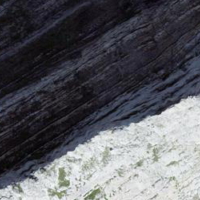
EUNIS habitat code: 48
Species observed at this site:
Corvus corone
Anthus trivialis
Oenanthe oenanthe
Sylvia borin
Anthus spinoletta
Prunella modularis
Turdus viscivorus
Buteo buteo
Sylvia atricapilla
Phylloscopus collybita
Carduelis citrinella
Cuculus canorus
Erithacus rubecula
Phoenicurus ochruros
Certhia familiaris
Garrulus glandarius
Nucifraga caryocatactes
Falco tinnunculus
Corvus corax
Periparus ater
Motacilla cinerea
Troglodytes troglodytes
Pyrrhula pyrrhula
Fringilla coelebs
Regulus ignicapilla
Turdus torquatus
Ptyonoprogne rupestris
Turdus merula
Saxicola rubetra
Parus major
Hirundo rustica
Milvus migrans
Milvus milvus
Turdus pilaris
Pyrrhocorax graculus
Aquila chrysaetos
Motacilla alba